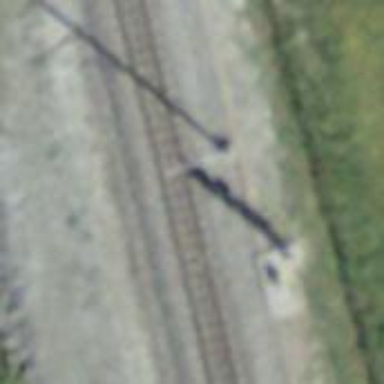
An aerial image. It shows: Catenary mast for power lines.